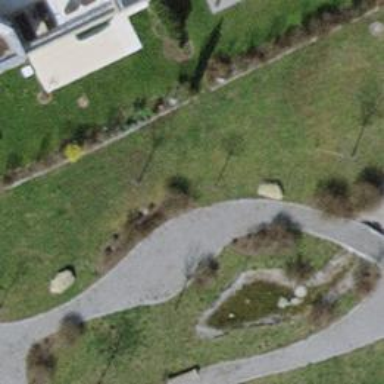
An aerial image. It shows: Footway with pebblestone surface.